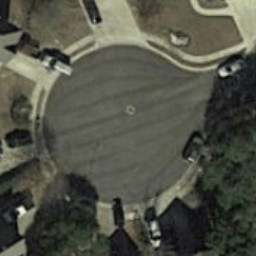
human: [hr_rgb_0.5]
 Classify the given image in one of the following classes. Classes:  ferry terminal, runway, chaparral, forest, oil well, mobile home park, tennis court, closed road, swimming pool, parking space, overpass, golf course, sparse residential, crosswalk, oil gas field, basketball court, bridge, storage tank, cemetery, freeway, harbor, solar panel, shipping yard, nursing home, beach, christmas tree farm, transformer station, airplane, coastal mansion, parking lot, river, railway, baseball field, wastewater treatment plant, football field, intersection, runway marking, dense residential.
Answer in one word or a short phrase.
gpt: closed road